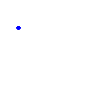
Particle: kaon